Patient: sex M, age 81
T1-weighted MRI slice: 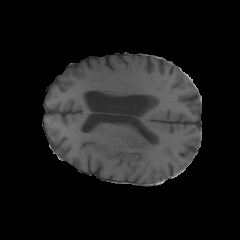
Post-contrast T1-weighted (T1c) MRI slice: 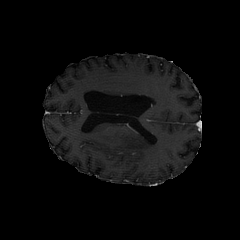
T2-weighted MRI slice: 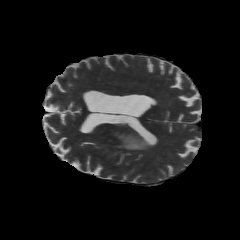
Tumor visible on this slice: yes
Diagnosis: Glioblastoma, IDH-wildtype
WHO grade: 4